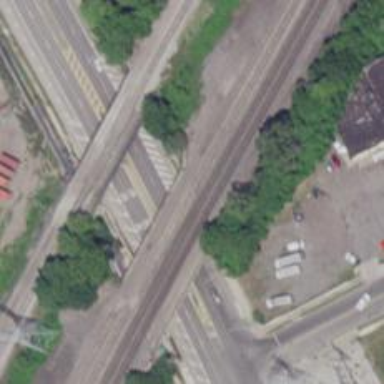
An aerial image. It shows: Railway bridge over siding rail track.